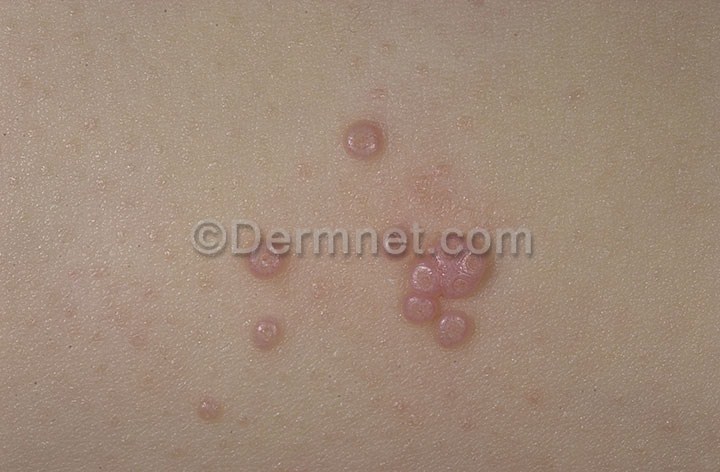
Disease: Herpes HPV and other STDs Photos